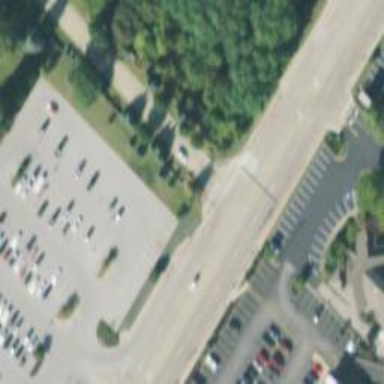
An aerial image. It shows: Marked crossing on footway.